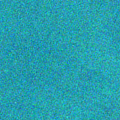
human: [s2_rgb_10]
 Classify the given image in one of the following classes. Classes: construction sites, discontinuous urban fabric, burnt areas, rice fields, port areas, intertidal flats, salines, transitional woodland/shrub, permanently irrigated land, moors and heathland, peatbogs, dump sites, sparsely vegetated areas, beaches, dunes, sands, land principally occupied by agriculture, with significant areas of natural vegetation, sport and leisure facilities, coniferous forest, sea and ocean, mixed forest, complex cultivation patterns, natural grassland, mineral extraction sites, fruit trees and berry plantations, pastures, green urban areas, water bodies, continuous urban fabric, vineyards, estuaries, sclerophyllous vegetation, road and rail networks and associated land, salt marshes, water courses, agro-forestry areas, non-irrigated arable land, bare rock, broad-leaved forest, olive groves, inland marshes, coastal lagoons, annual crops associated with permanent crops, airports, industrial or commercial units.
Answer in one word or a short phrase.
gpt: sea and ocean